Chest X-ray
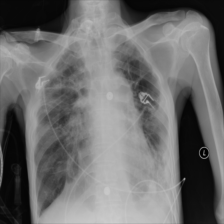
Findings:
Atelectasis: positive
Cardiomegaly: negative
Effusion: negative
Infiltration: negative
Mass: negative
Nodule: negative
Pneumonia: negative
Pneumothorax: negative
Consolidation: positive
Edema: negative
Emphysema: negative
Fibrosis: negative
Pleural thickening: positive
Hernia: negative